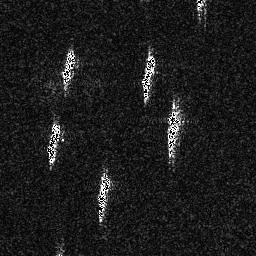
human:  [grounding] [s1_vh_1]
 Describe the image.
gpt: In the satellite image, there is  <ref>1 medium ship </ref> <box>[[23, 17, 29, 34, 0]]</box> located at top left,  <ref>1 medium ship </ref> <box>[[17, 46, 23, 64, 0]]</box> located at left,  <ref>1 medium ship </ref> <box>[[37, 66, 42, 86, 0]]</box> located at bottom,  <ref>2 medium ship </ref> <box>[[64, 40, 70, 61, 0], [54, 21, 60, 39, 0]]</box> located at center.